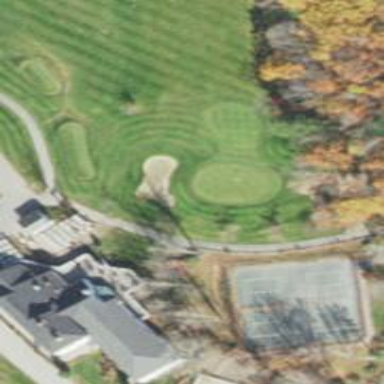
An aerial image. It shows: Pathway for golfing.